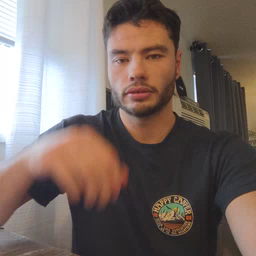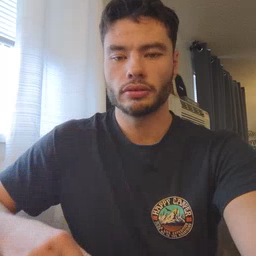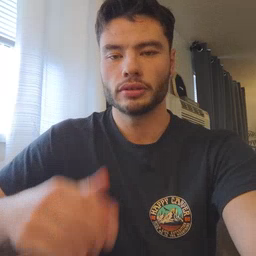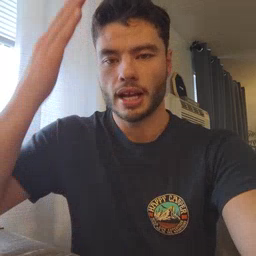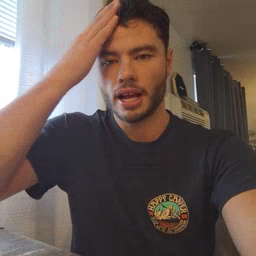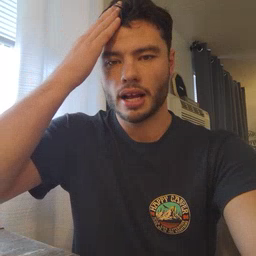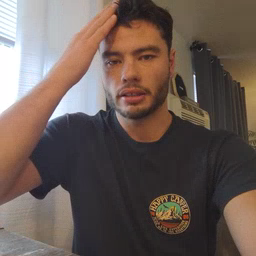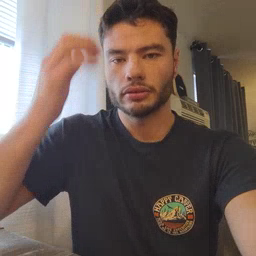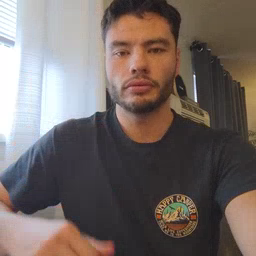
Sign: hat